Question: On a click event, I need to take some numbers from several input fields, find the total of those numbers, do some math on those numbers individually (including diving each by the total), and output new numbers in order, individually, somewhere else.
Here's a screenshot, if it helps:
So far, I've approached it by pushing the inputs into an array. But for whatever reason, I can't figure out how to perform math on the numbers in the array and then have them output elsewhere.
Any pseudo code or tips would be amazingly helpful.
I've tested and deleted other stuff a million times, but this is where I'm at.
HTML:
'''
<div class="input-grid">
<div class="input-row">
<div class="input-box"><input type="text"><span class="input-unit">px</span></div>
<i class="fa fa-chevron-right"></i>
<span class="input-response">1.541</span>
</div>
<div class="input-row">
<div class="input-box"><input type="text"><span class="input-unit">px</span></div>
<i class="fa fa-chevron-right"></i>
<span class="input-response">1.542</span>
</div>
<div class="input-row">
<div class="input-box"><input type="text"><span class="input-unit">px</span></div>
<i class="fa fa-chevron-right"></i>
<span class="input-response">1.543</span>
</div>
<div class="input-row">
<div class="input-box"><input type="text"><span class="input-unit">px</span></div>
<i class="fa fa-chevron-right"></i>
<span class="input-response">1.544</span>
</div>
</div>
<div class="btn-wrap">
<span class="calc-btn">calculate</span>
<span class="reset-btn">reset</span>
</div>
'''
JS:
'''
$('.calc-btn').click(function(){
var inputs = [];
function collectInputs(array){
$('input').each(function(){
array.push($(this).val());
});
}
collectInputs(inputs);
});
'''
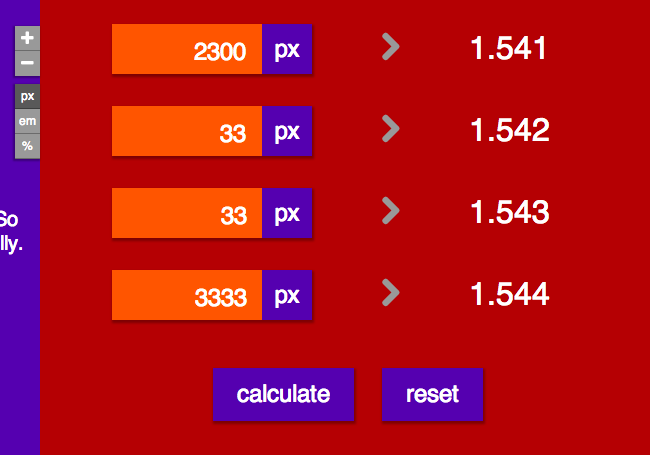
Answer: It took a while, but I got it figured out (with lots of help). Thanks Ani!
HTML:
'''
<div class="input-grid">
<div class="input-row">
<div class="input-box"><input type="text"><span class="input-unit">px</span></div>
<i class="fa fa-chevron-right"></i>
<span class="input-response">1.541</span>
</div>
<div class="input-row">
<div class="input-box"><input type="text"><span class="input-unit">px</span></div>
<i class="fa fa-chevron-right"></i>
<span class="input-response">1.542</span>
</div>
<div class="input-row">
<div class="input-box"><input type="text"><span class="input-unit">px</span></div>
<i class="fa fa-chevron-right"></i>
<span class="input-response">1.543</span>
</div>
<div class="input-row">
<div class="input-box"><input type="text"><span class="input-unit">px</span></div>
<i class="fa fa-chevron-right"></i>
<span class="input-response">1.544</span>
</div>
</div>
<div class="btn-wrap">
<span class="calc-btn">calculate</span>
<span class="reset-btn">reset</span>
</div>
'''
JS:
'''
$('.calc-btn').click(function(){
var inputs = [];
var total = 0;
$('.input-box input').each(function(){
var num = parseFloat($(this).val());
inputs.push(num);
total = total + (num);
});
var minValue = Math.min.apply(Math,inputs); // get minimum value in array
var count_array = inputs.length; // number of elements in array
//calculation part
for (i = 0; i < inputs.length; i++) {
inputs[i] = ((inputs[i] / total) * 1000)/ minValue;
inputs[i] = inputs[i].toFixed(3);
}
$('span.input-response').each(function(i){
$(this).text(inputs[i]);
});
});
'''
One major problem was that I needed use parseFloat to convert the values to integers before pushing them to an array. Another problem was figuring out how to round the final answers to a management number of decimals which I used toFixed(); for. Thanks to everyone for their help!